Current action and preconditions to check: trajectory_clear

Your task: For each precondition in the list above, predict whether it will hold at this action.

Consider the current scene as observed from the mobile robot's camera, and analyze the predicted future states of all dynamic agents (e.g., people, animals, vehicles, or any moving entities) within the NEXT SECOND.

IMPORTANT: Only answer "very likely" if you are absolutely certain—based on strong, clear evidence—that a dynamic agent will violate the precondition in the predicted future state. Do NOT answer "very likely" for unlikely, ambiguous, or low-probability risks.

Ask yourself for each precondition: Is there a high probability, with clear and convincing evidence, that the predicted future states of any dynamic agent will interfere with the predicted future state of the currently executing action within the NEXT SECOND, causing that precondition to fail?

Assess the risk level based on these predictions. Use "likely" or "very likely" if motions create a clear risk of interference.

Use "neutral" or "improbable" if agents are nearby but their predicted paths are clearly diverging or non-conflicting.

Failure Risk Categories: "very improbable", "improbable", "neutral", "likely", "very likely"

Answer Format: Output ONLY the probability_of_failure value from these categories: "very improbable", "improbable", "neutral", "likely", "very likely"

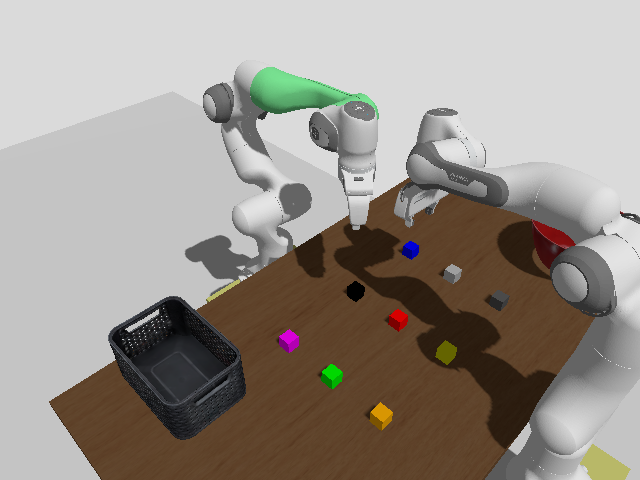

Answer: neutral